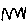
Label: zigzag